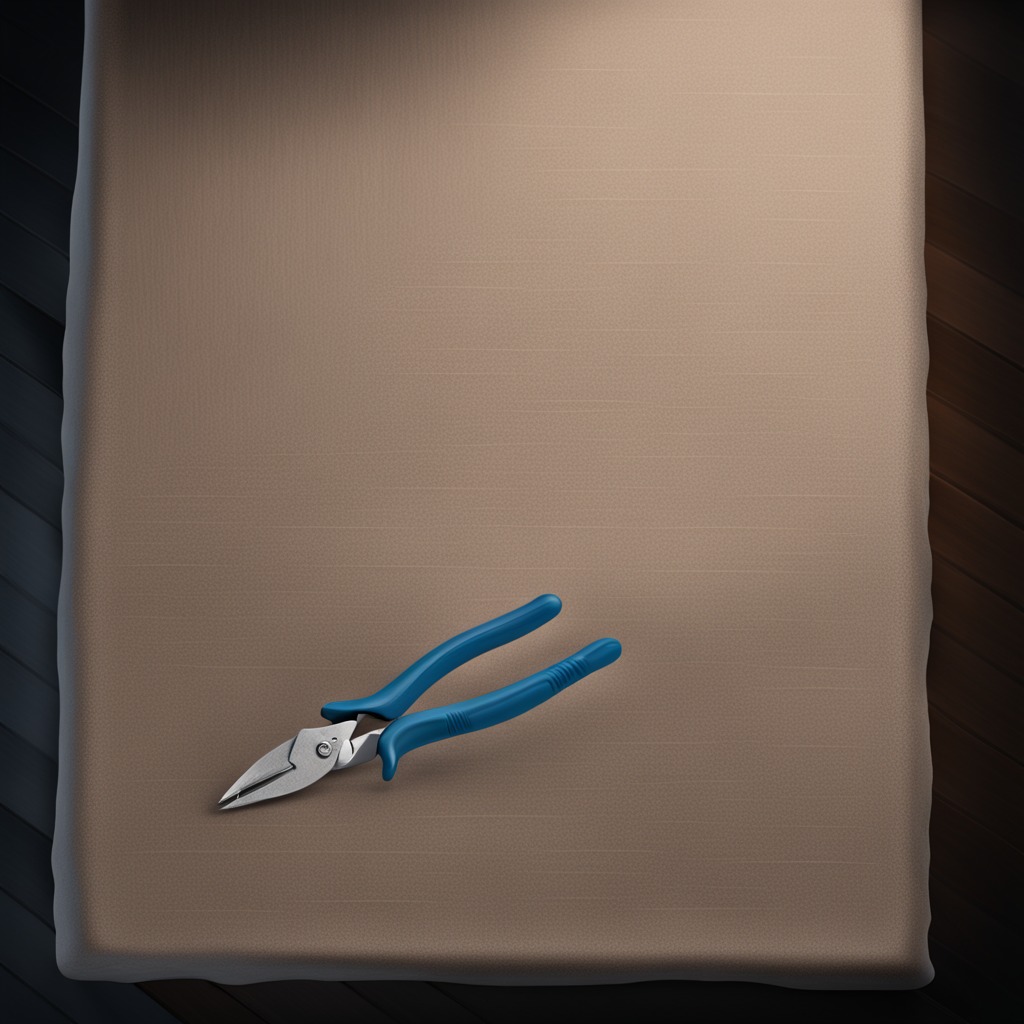
A plier is lying on the wooden table.